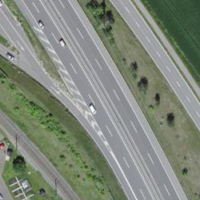
EUNIS habitat code: 57
Species observed at this site:
Milvus milvus